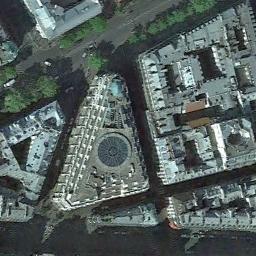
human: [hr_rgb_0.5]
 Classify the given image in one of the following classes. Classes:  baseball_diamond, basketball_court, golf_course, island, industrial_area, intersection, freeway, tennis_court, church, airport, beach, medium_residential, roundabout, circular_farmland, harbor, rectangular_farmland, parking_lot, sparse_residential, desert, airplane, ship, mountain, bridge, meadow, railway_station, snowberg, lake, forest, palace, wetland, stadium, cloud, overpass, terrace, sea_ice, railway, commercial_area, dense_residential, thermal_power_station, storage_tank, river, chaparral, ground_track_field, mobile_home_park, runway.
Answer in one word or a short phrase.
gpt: commercial_area